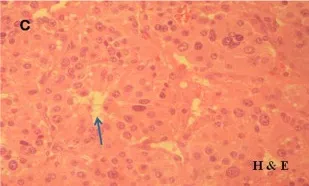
D. Immunohistochemical analysis (40x magnification) revealed the specific neuroendocrine markers (chromogranin and synaptophysin, C & S). S-100 protein staining technique (100x magnification) revealed the sustentacular cell network (black arrow).
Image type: pathology (immunostaining)